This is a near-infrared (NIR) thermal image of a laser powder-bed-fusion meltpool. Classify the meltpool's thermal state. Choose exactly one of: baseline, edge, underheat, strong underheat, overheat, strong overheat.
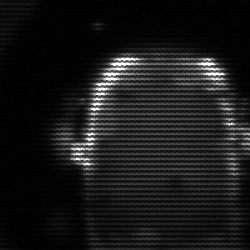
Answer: baseline